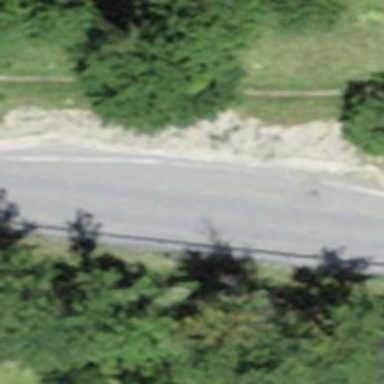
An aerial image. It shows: Passing place on the road.